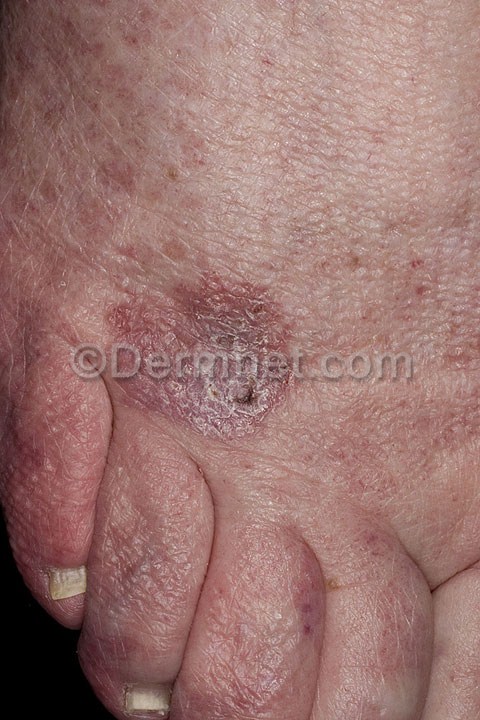
Disease: Tinea Ringworm Candidiasis and other Fungal Infections